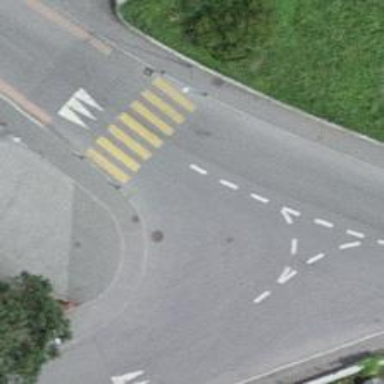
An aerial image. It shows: Zebra crossing on the road.